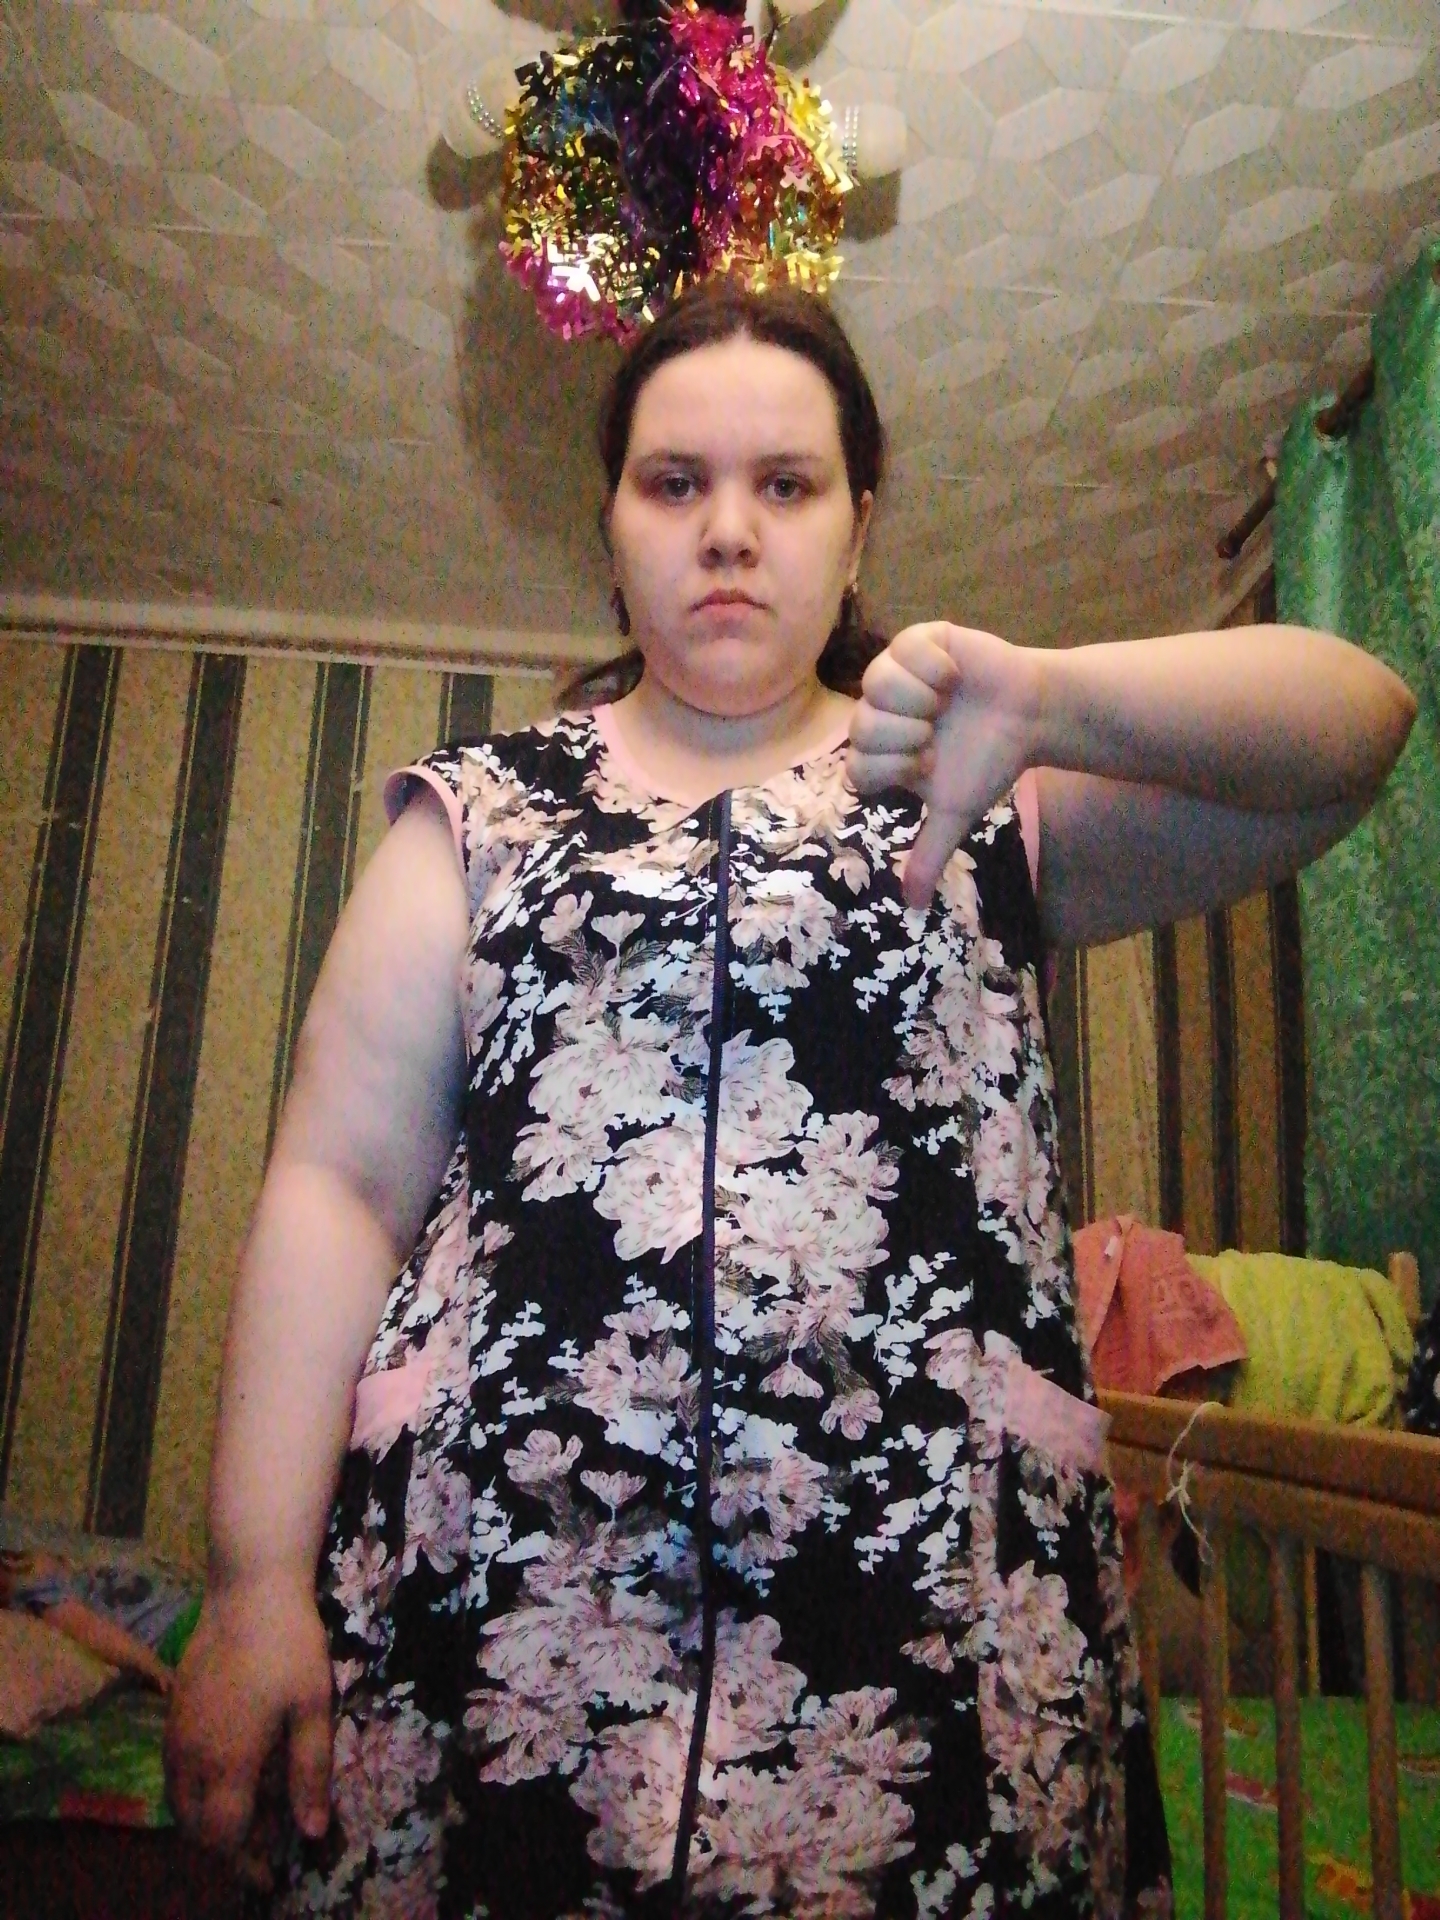
Label: noise